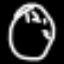
Label: clock